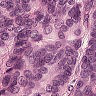
Metastatic tissue present: yes